Field crop: tomato
Growth stage: 1
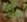
Species: solanum